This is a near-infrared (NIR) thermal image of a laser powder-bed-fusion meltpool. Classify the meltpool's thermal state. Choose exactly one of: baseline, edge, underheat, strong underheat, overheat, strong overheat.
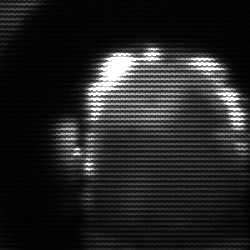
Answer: baseline